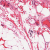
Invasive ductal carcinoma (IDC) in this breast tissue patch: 0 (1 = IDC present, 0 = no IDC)